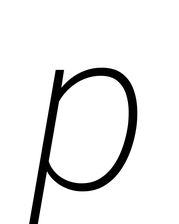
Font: Roboto-Italic_ExtraLight_Italic